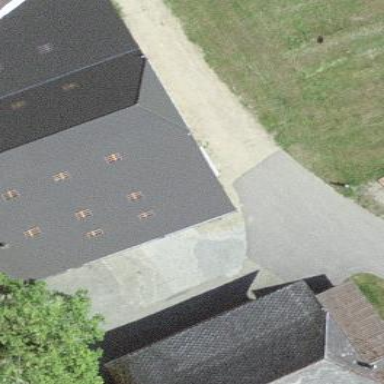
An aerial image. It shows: Garage.